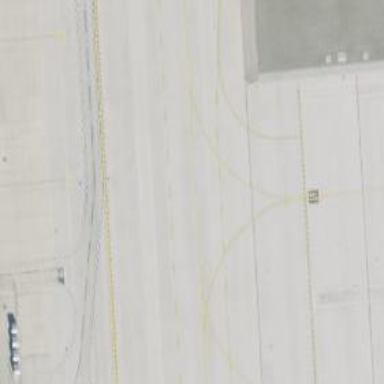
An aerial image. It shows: View of taxiway at the airport.